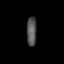
Tissue: prostate
Cell type: T cells
Senescence score: 0.08508
Nuclear area (px): 277
Mean DAPI intensity: 85.448